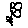
Label: flower